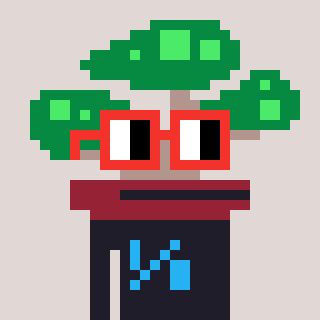
a pixel art character with square red glasses, a bonsai-shaped head and a grayscale-colored body on a warm background